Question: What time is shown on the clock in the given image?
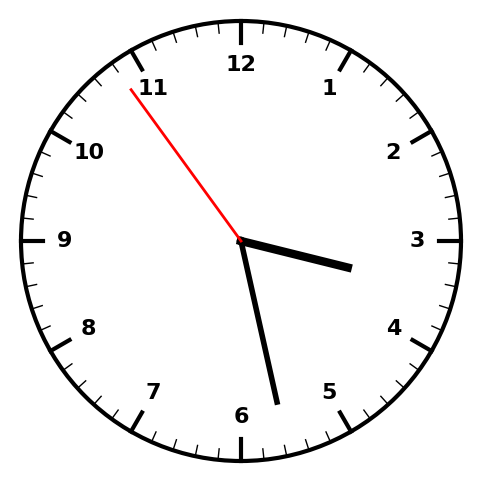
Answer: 03:27:54